Question: I getting xml through web service in string format and to pass through xmlreader, I am converting the string to a stream object. But cannot figure out what I am missing. The xml and schema mentioned here is a sample.
'''
class Program
{
static void Main(string[] args)
{
try
{
XmlDocument doc = new XmlDocument();
doc.Load("books.xml");
StringWriter sw = new StringWriter();
XmlTextWriter tx = new XmlTextWriter(sw);
doc.WriteTo(tx);
string leadxml = sw.ToString();
XmlReaderSettings xmlSettings = new XmlReaderSettings();
xmlSettings.Schemas = new System.Xml.Schema.XmlSchemaSet();
xmlSettings.Schemas.Add(string.Empty,"books.xsd");
xmlSettings.ValidationType = ValidationType.Schema;
byte[] byteArray = Encoding.ASCII.GetBytes(leadxml);
MemoryStream stream = new MemoryStream(byteArray);
XmlReader reader = XmlReader.Create(stream, xmlSettings);
// Parse the file.
while (reader.Read());
}
catch (Exception ex)
{
Console.WriteLine(ex.Message);
}
}
}
'''
xml is:
'''
<?xml version="1.0" encoding="utf-8" ?>
<bookstore>
<book genre="autobiography" publicationdate="1981-03-22" ISBN="1-861003-11-0"/>
</bookstore>
'''
xsd is:
'''
<?xml version="1.0" encoding="utf-8"?>
<xs:schema attributeFormDefault="unqualified" elementFormDefault="qualified" xmlns:xs="http://www.w3.org/2001/XMLSchema">
<xs:element name="bookstore">
<xs:complexType>
<xs:sequence>
<xs:element maxOccurs="unbounded" name="book">
</xs:element>
</xs:sequence>
</xs:complexType>
</xs:element>
</xs:schema>
'''
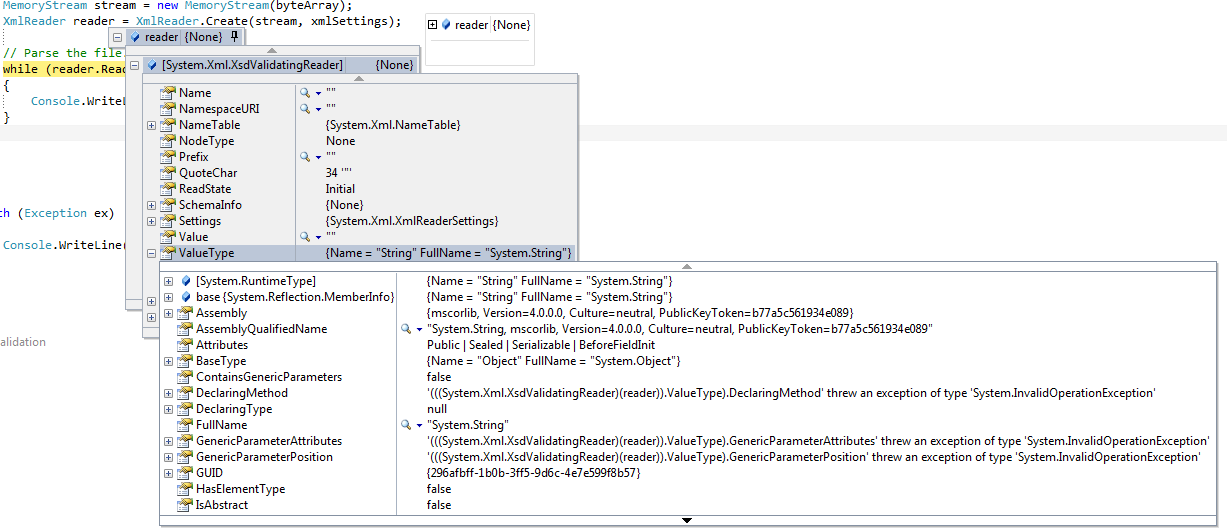
Answer: First of all, if all your doing is getting the Xml into a string, this entire block of code is unnecessary:
'''
XmlDocument doc = new XmlDocument();
doc.Load("books.xml");
StringWriter sw = new StringWriter();
XmlTextWriter tx = new XmlTextWriter(sw);
doc.WriteTo(tx);
string leadxml = sw.ToString();
'''
Instead just do:
'''
string leadxml = File.ReadAllText("books.xml");
'''
Secondly, if you have a string already, it is completely unnecessary to do all this conversion on the string. The XmlReader.Create method has a signature which accepts a TextReader. StringReader derives from TextReader. Therefore, this:
'''
byte[] byteArray = Encoding.ASCII.GetBytes(leadxml);
MemoryStream stream = new MemoryStream(byteArray);
XmlReader reader = XmlReader.Create(stream, xmlSettings);
'''
Can be replaced with this:
'''
StringReader leadxmlStringReader = new StringReader(leadXml);
XmlReader reader = XmlReader.Create(leadxmlStringReader, xmlSettings);
'''
For any further assistance with this question, you will need to provide Exception details and/or specific error messages.